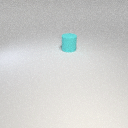
large cyan rubber cylinder